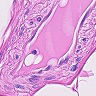
Metastatic tissue present: no